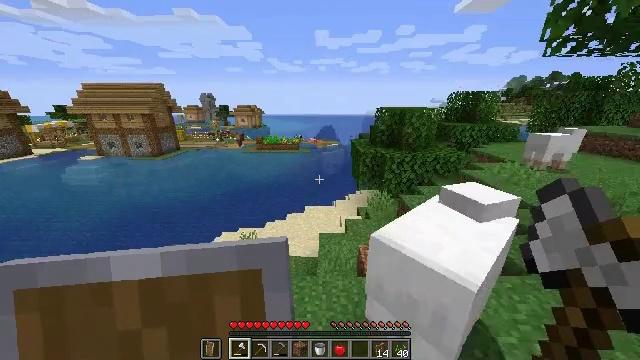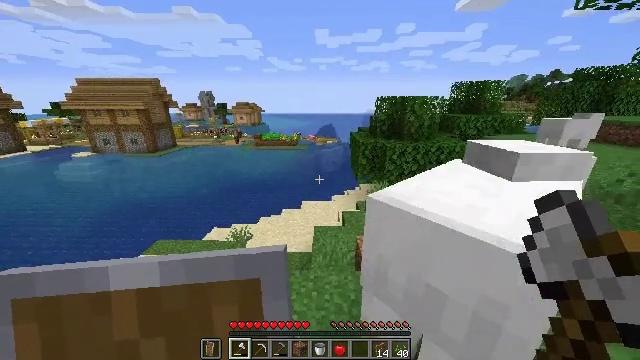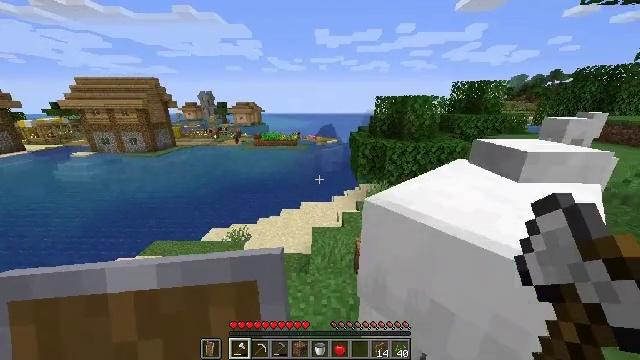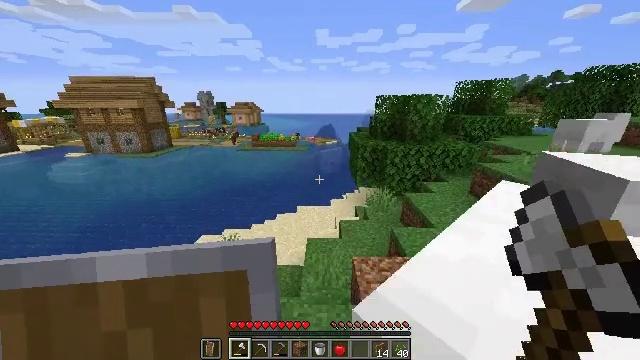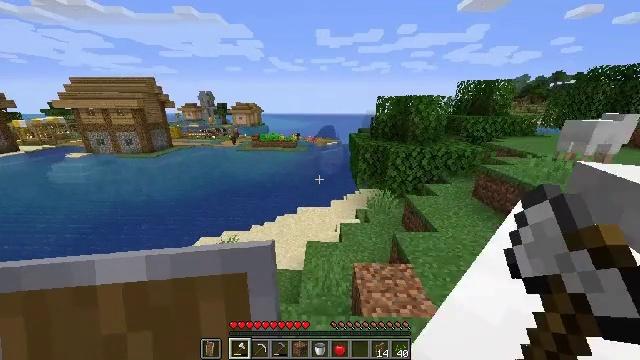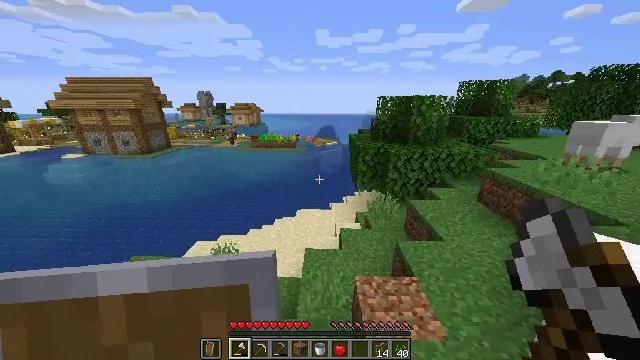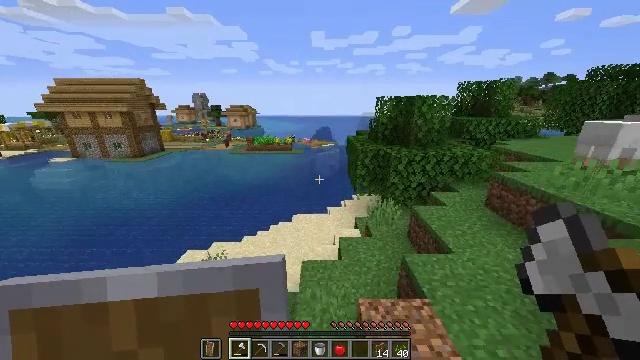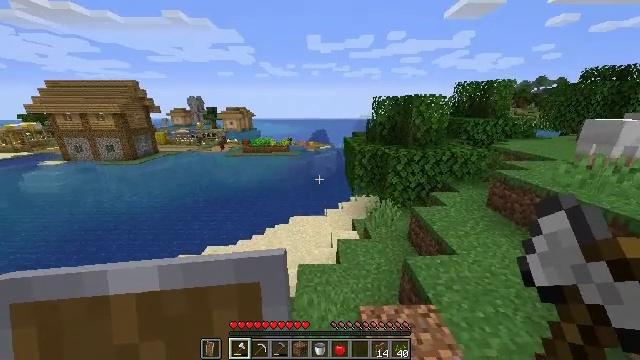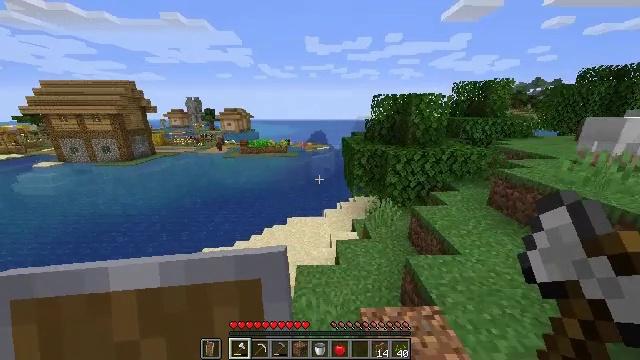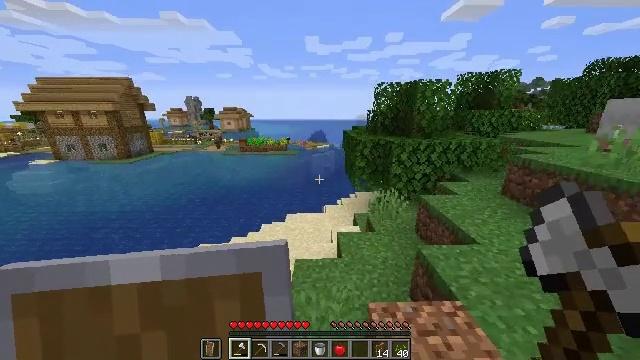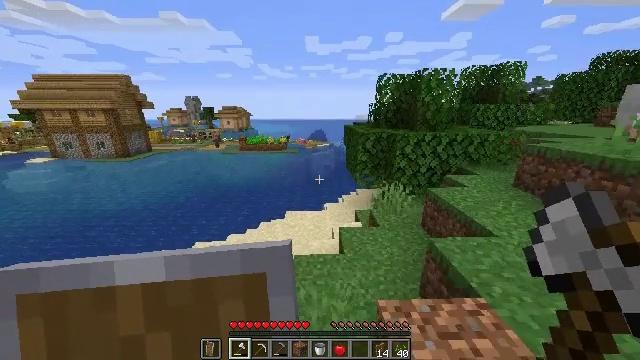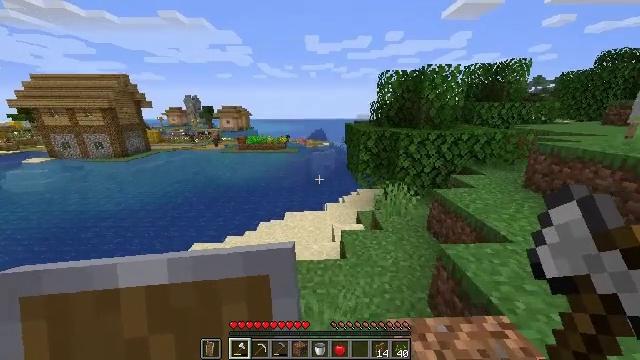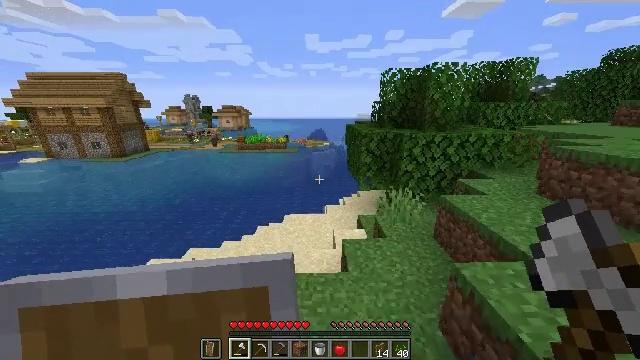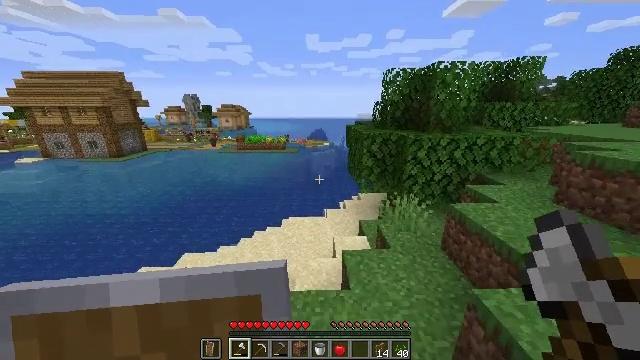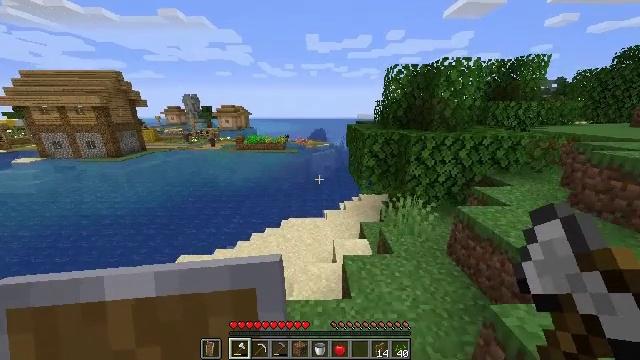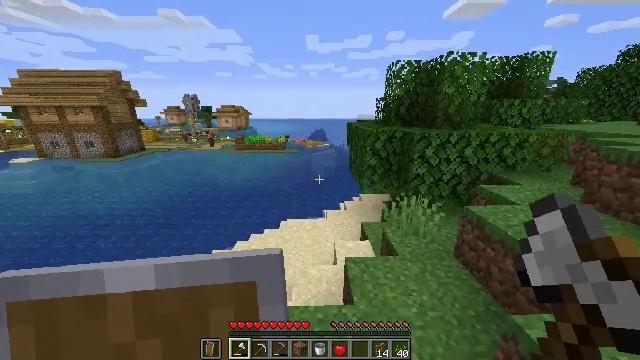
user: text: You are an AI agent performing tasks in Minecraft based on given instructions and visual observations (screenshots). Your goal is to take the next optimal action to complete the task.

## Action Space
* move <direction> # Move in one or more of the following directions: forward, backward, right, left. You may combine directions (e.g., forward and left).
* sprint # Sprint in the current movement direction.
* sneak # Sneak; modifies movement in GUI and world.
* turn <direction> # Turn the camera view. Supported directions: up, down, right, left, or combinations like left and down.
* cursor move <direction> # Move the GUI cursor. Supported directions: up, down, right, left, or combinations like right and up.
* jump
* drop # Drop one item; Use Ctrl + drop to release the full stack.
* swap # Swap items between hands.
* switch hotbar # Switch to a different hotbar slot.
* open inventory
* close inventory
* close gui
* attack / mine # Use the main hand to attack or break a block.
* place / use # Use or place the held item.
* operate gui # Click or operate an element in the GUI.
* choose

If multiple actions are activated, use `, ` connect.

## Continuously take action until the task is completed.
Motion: motion action
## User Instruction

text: Harvest wheat from the field.
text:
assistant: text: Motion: move forward, sprint
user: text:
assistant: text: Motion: move forward, sprint
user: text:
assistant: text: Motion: move forward, sprint
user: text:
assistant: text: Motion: move forward, sprint
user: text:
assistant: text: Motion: move forward, sprint
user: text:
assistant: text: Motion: move forward, sprint
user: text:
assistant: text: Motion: move forward, sprint
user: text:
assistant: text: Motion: move forward, sprint
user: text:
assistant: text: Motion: move forward, sprint
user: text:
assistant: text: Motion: move forward, sprint
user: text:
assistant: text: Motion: move forward, sprint
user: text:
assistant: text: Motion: move forward, sprint
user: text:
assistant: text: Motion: move forward, sprint
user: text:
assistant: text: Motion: move forward, sprint
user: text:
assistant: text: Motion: move forward, sprint
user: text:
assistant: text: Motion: move forward, sprint
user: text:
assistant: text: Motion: move forward, sprint
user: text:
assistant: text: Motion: move forward, sprint
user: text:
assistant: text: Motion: move forward, sprint
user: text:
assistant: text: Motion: move forward, sprint
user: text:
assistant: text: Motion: move forward, sprint
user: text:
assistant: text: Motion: move forward, sprint
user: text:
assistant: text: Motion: move forward, sprint
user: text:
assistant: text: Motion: move forward, sprint
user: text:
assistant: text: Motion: move forward, sprint
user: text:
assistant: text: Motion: move forward, sprint
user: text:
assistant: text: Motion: move forward, sprint
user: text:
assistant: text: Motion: move forward, sprint
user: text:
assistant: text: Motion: move forward, sprint
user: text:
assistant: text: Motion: move forward, sprint, turn left